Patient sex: F
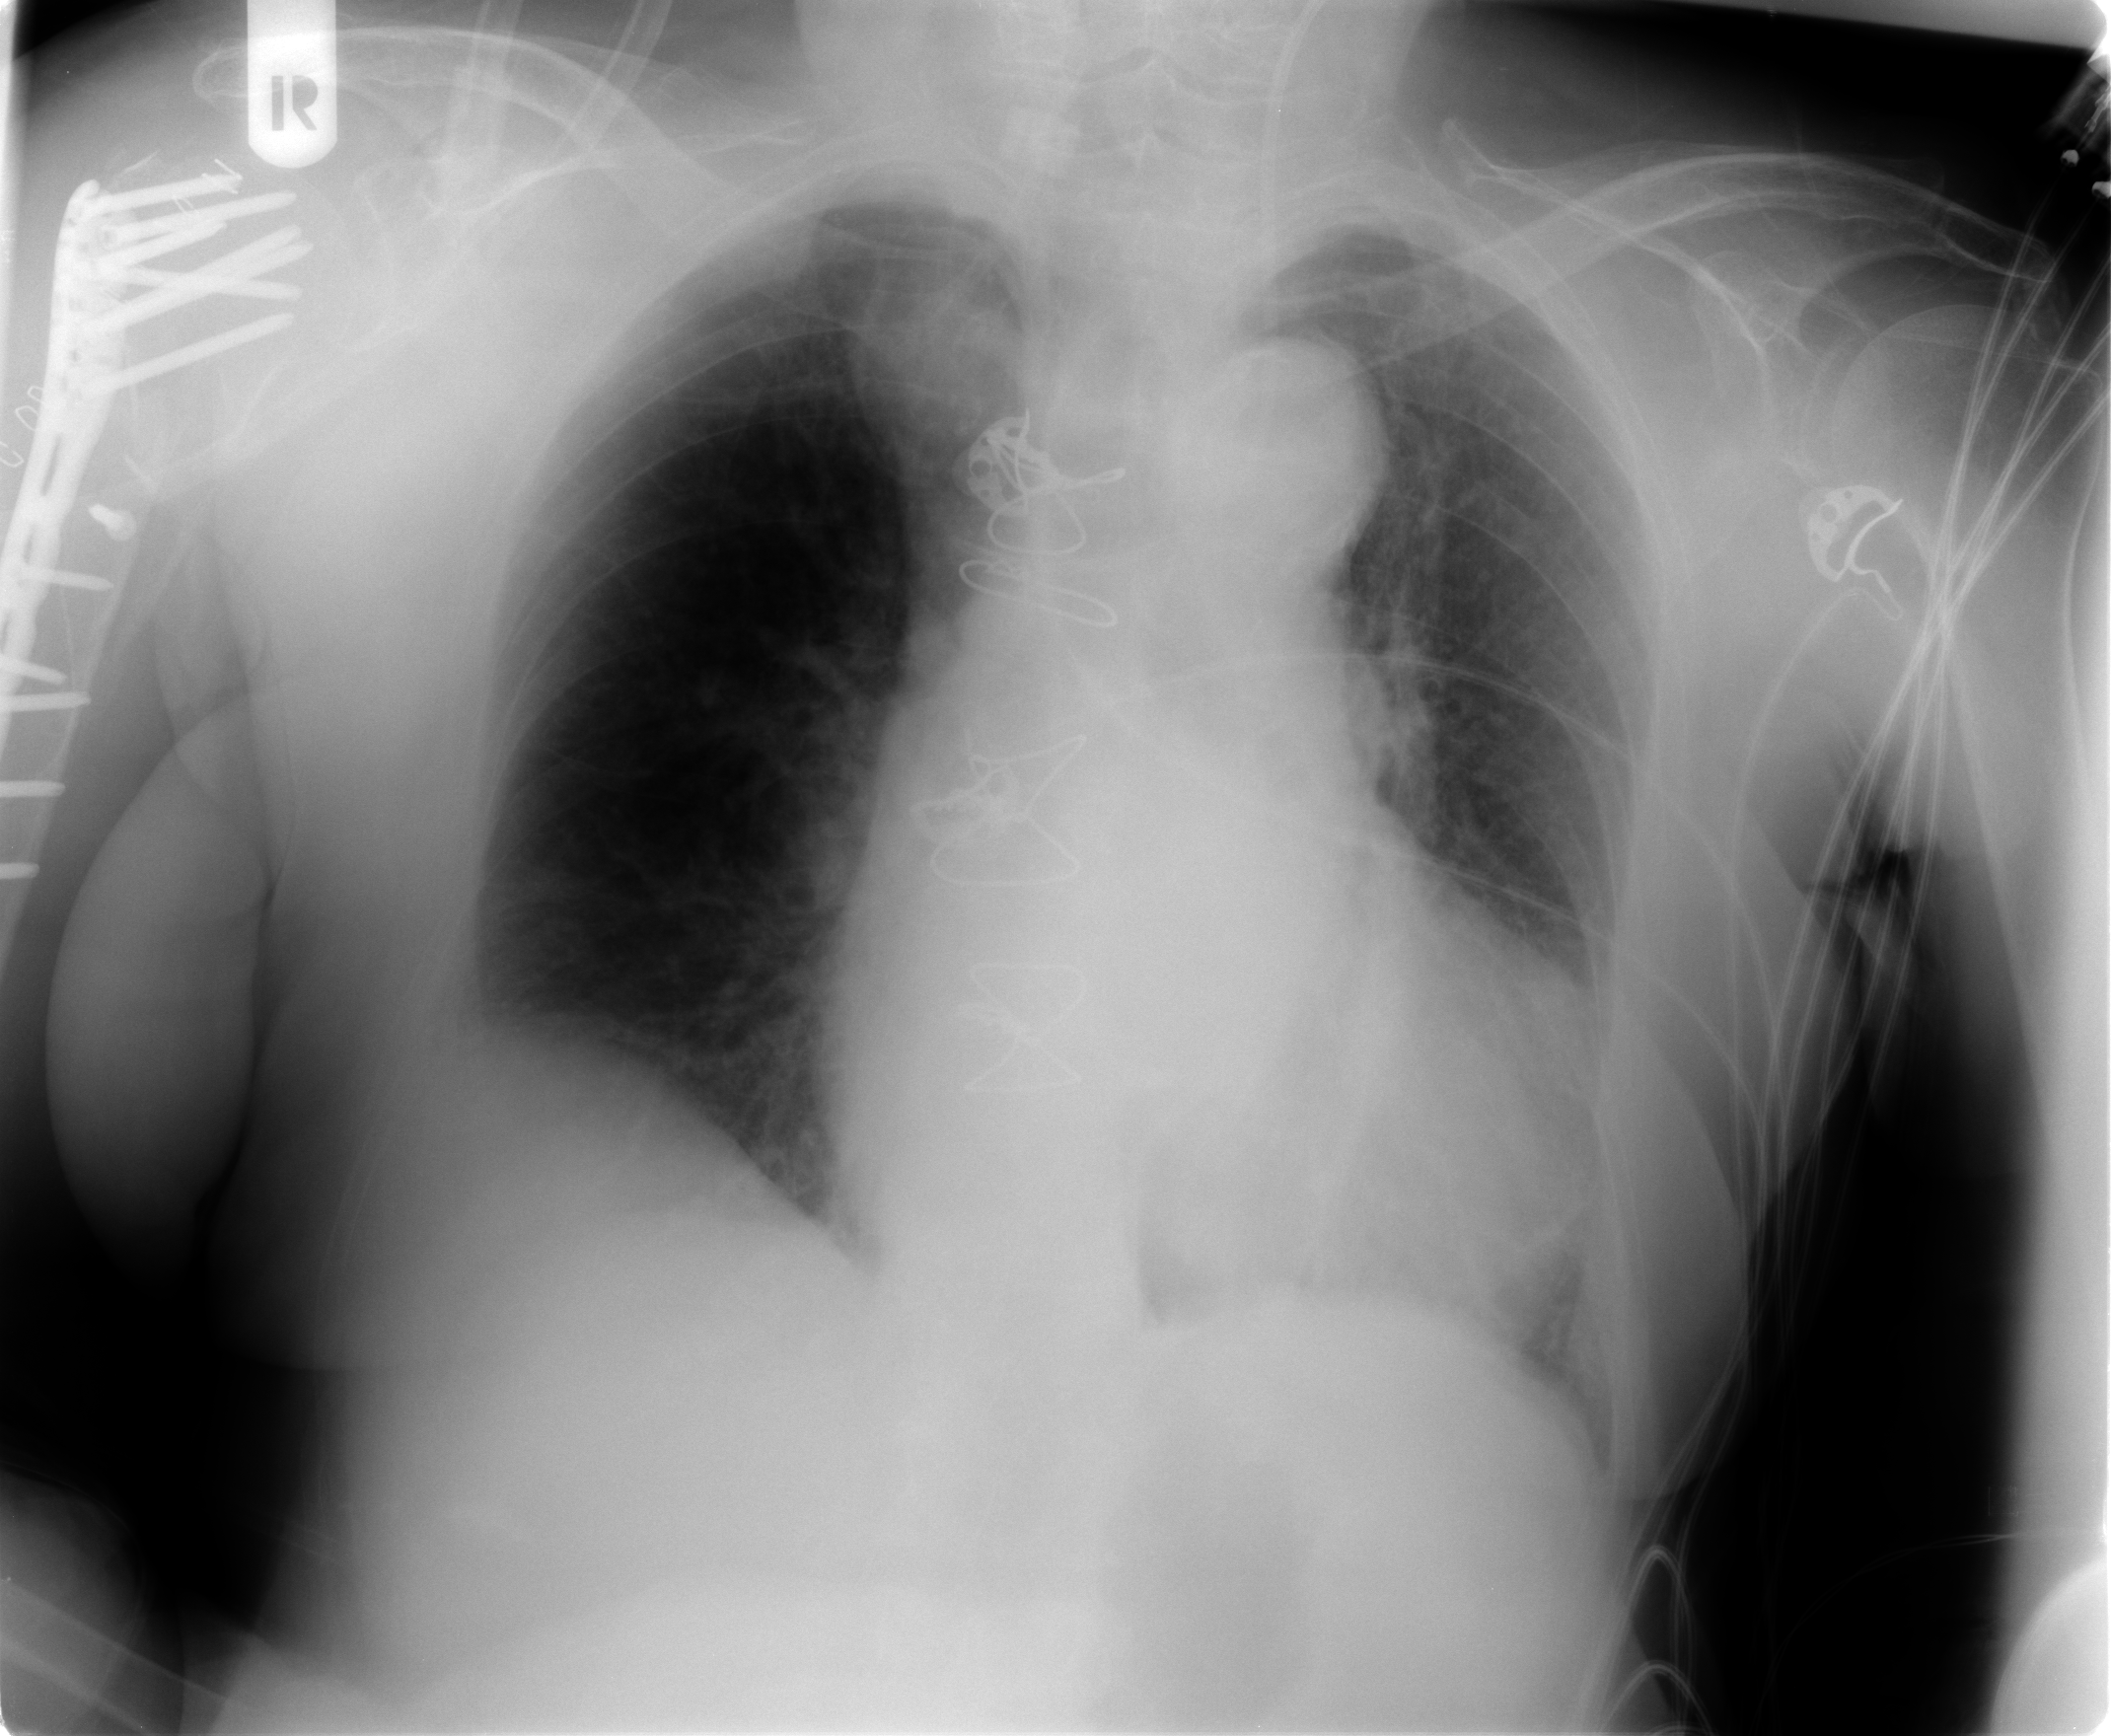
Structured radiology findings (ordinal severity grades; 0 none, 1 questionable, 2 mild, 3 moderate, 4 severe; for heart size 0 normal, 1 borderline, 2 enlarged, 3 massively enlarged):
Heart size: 3
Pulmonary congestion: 2
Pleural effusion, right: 0
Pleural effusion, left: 0
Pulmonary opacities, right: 0
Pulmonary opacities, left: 2
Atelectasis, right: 0
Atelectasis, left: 2